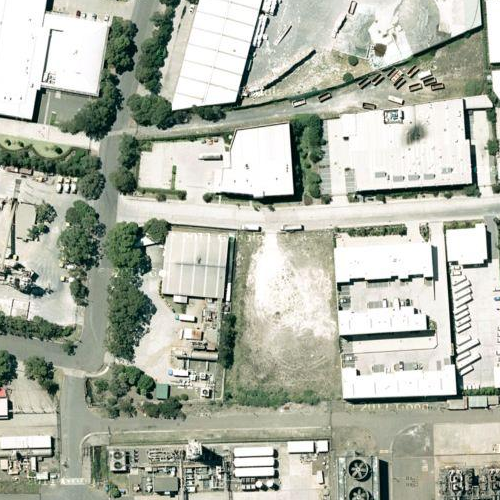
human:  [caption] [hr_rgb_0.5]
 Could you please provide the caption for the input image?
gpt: An industrial area with some white buildings densely arranged while some roads go through .

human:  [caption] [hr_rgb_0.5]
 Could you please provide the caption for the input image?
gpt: An industrial area with some white buildings densely arranged while some roads goes though .

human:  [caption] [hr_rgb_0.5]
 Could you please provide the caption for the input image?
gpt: There are some road with green plants on the roadside pass through the industrial area .

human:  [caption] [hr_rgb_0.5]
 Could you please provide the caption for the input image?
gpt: Some roads with plants on the roadside pass through the industrial area .

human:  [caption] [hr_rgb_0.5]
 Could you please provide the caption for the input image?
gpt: An industrial area with some white buildings while some roads goes through this area .